Field crop: maize
Growth stage: 2
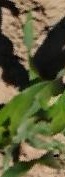
Species: maize